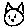
Label: cat